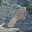
Label: 1